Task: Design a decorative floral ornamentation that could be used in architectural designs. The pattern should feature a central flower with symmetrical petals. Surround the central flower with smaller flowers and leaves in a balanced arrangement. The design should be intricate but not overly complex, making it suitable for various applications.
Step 1575:
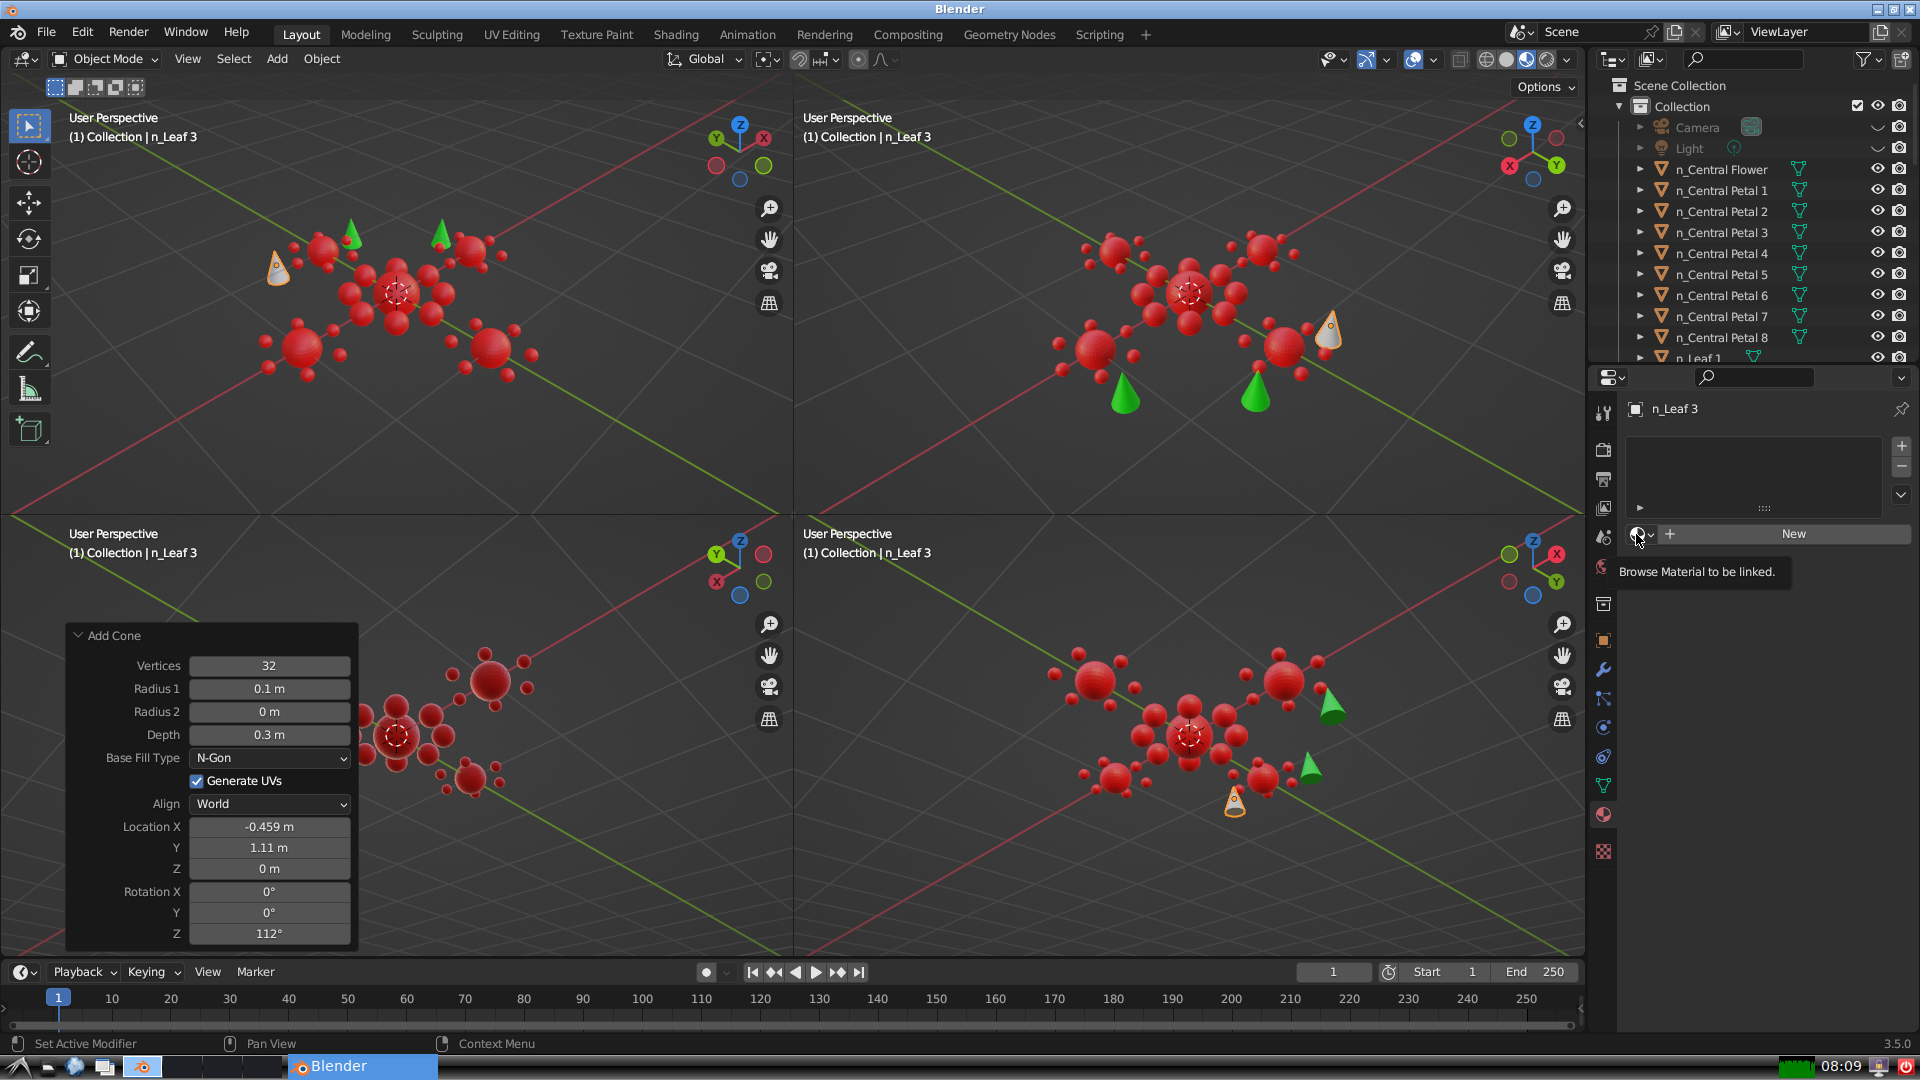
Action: click: no